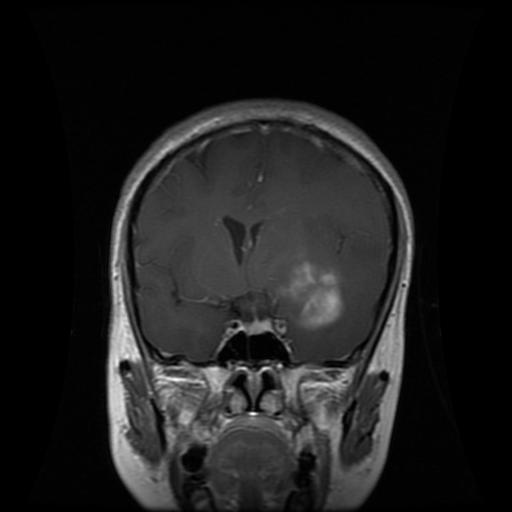
Label: glioma